Interaction volume radius: 5 \u00c5
Interaction volume height: 15 \u00c5
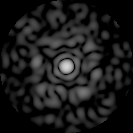
Disorder parameter: 0.8542